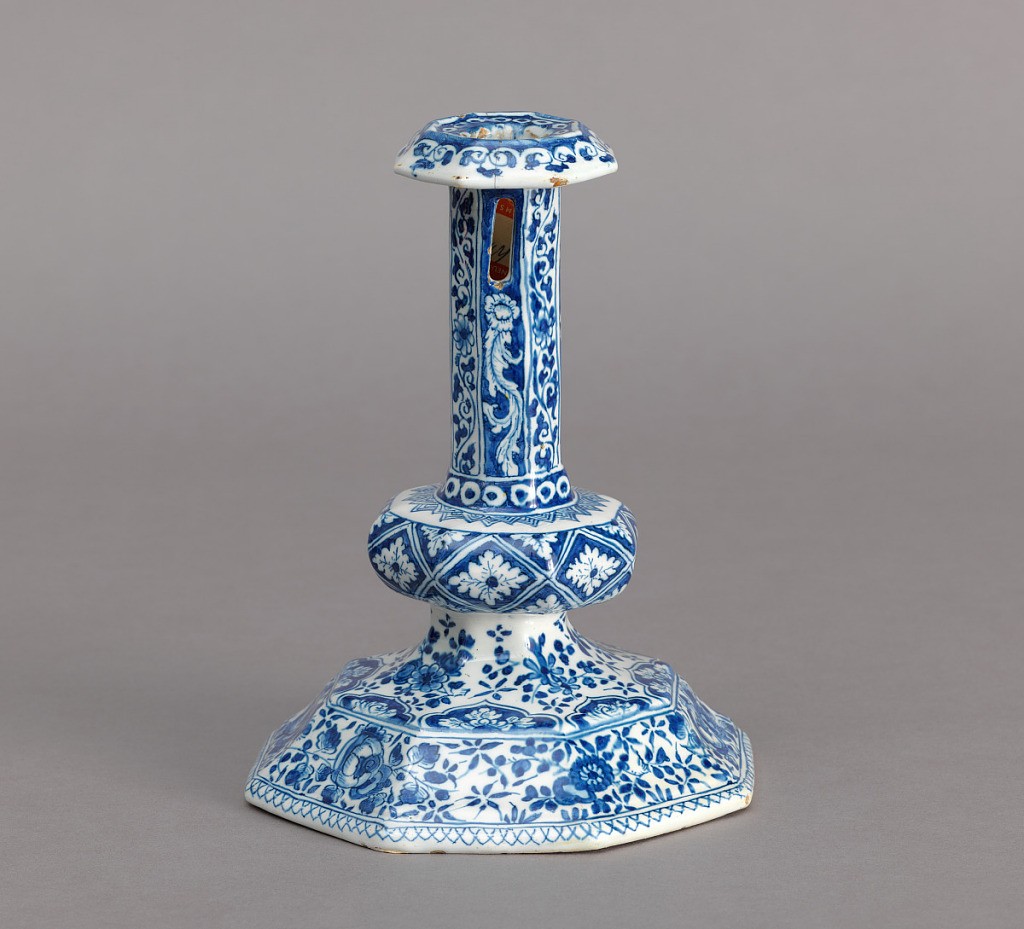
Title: Candlestick
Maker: Louwijs Victorsz
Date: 1688–1713
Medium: Tin-glazed earthenware
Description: Eight-sided candlestick on domed base, rising to flattened cushion knop, tall shaft, turned-over lip; painted in underglaze blue on white with floral and lambrequin patterns on base, diaper motif on knop, 8 panels of floral/leaf pattern on shaft, scroll border on lip; rectangular hole on side under lip.